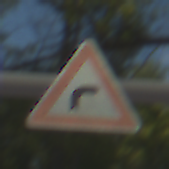
Verkehrszeichen: KurveRechts
Umgebung: Outdoor, Nature
Tageszeit: MorningAfternoon
Wetter: PartlyCloudy
Licht: Natural
Jahreszeit: NotSpecified
Kontrast: HighContrast